Question: I have a QTableWidget with a disabled setSelectionMode (QTableWidget::NoSelection) and the QTableWidgetItems I fill in don't have the Qt::ItemIsEditable flag.
Nevertheless, a cell that has been clicked gets some kind of cursor (the black line at the bottom in my case):

How can I disable this "cursor"?
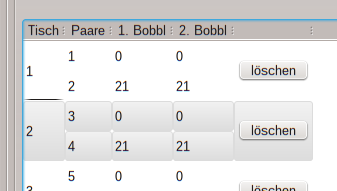
Answer: Does this help?
'''
QPalette palette = tableWidget->palette();
palette.setBrush(QPalette::Highlight,QBrush(Qt::white));
palette.setBrush(QPalette::HighlightedText,QBrush(Qt::black));
tableWidget->setPalette(palette);
'''
To elaborate a bit:
the appearance of the items is governed by the palette of the view which you can retrieve with the 'TableWidget::palette()' method. Note that it is returned as 'const' so you have get a copy, change it and then apply it by using 'setPalette'. Note also that here I simply set the cell color to white and the text color to black, ideally you would set it specifically to the default cell colors (also available from the palette). Note finally that in my case the item still retained a different border from the default one which I didn't attempt to address here.
You can read more details about the various color definitions e.g. here (for Qt 4.8) <URL>
edit: some more sifting it seems that you should get rid of any border around a widget upon interaction (not selection) with it by setting the focus policy of the whole widget like this:
'''
tableWidget->setFocusPolicy(Qt::NoFocus);
'''
if this doesn't do the trick, then I am running rapidly out of ideas.